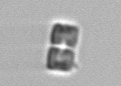
Label: Bacillariophyceae_morphotype1